Question: I am trying to export a user list from a Jaspersoft server into a CSV format as we do not currently have access to the DB or any Administration panel and we would have to raise a support ticket and wait for 2 days each time we would like a list. I figured I will try my luck using REST API and python and with the help of requests module I managed to export the XML that holds this information. The format of the extracted XML is this.
Sample XML:
'''
<?xml version="1.0" encoding="UTF-8" standalone="yes"?>
<users>
<user>
<emailAddress>doejoe@email.com</emailAddress>
<enabled>true</enabled>
<fullName>John Doe</fullName>
<username>doejoe</username>
<roles>
<role>
<externallyDefined>false</externallyDefined>
<name>MANAGER</name>
<desc>Beatings will continue until morale improves</desc>
</role>
<role>
<externallyDefined>false</externallyDefined>
<name>DIRECTOR</name>
</role>
</roles>
</user>
<user>
<emailAddress>kathysmith@email.com</emailAddress>
<enabled>true</enabled>
<fullName>Kathy Smith</fullName>
<username>kathysmith</username>
<externallyDefined>false</externallyDefined>
<roles>
<role>
<externallyDefined>false</externallyDefined>
<name>USER</name>
<desc>User Description</desc>
</role>
<role>
<externallyDefined>false</externallyDefined>
<name>SUPER_MANAGER</name>
<desc>Super Manager description.</desc>
</role>
<role>
<externallyDefined>false</externallyDefined>
<name>SUPER_DIRECTOR</name>
</role>
</roles>
</user>
</users>
'''
My code until now:
'''
import lxml.etree as ET
import csv
# load file
tree = ET.parse('Format.xml')
# iterate through each user tag
users = tree.findall('.//user')
with open('user_list.csv', "wb") as csv_file:
writer = csv.writer(csv_file, delimiter=',')
for user in users:
email = user.find('emailAddress').text
enabled = user.find('enabled').text
externallyDefined = user.find('externallyDefined').text
fullName = user.find('fullName').text
tenantId = user.find('tenantId').text
username = user.find('username').text
writer.writerow(email + ',' + enabled + ',' + externallyDefined + ',' + fullName + ',' + tenantId + ',' + username)
'''
As you can tell - I am not a programmer or even close enough to that, so apologies should your eyes bleed - started learning python 3 weeks ago. My code is not working for several reasons:
- - - -
My end goal would be something like this:

Any help/direction how I will tackle any of these issues will be greatly appreciated as I am completely lost at this point. Have a great weekend!
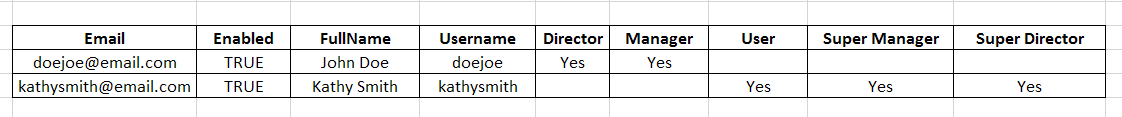
Answer: try something like this:
'''
import lxml.etree as ET
import csv
# load file
tree = ET.parse('users.xml')
# iterate through each user tag
users = tree.findall('.//user')
# just w mode, no wb. wb is for binary data
with open('user_list.csv', "w") as csv_file:
writer = csv.writer(csv_file, delimiter=',')
# write headers
writer.writerow([
'email', 'enabled', 'externallyDefined',
'fullName', 'tenantId', 'username', 'director',
'manager', 'user', 'super manager', 'super director'
])
for user in users:
email = user.find('emailAddress').text
enabled = user.find('enabled').text
# process optional element
externallyDefined = user.find('externallyDefined')
if externallyDefined is not None:
externallyDefined = externallyDefined.text
fullName = user.find('fullName').text
# another optional element
tenantId = user.find('tenantId')
if tenantId is not None:
tenantId = tenantId.text
username = user.find('username').text
# collect nested elements (roles)
user_roles = {}
roles = user.find('roles').findall('role')
for role in roles:
user_roles[role.find('name').text] = True
writer.writerow([
email, enabled, externallyDefined, fullName,
tenantId, username, user_roles.get('DIRECTOR'),
user_roles.get('MANAGER'), user_roles.get('USER'),
user_roles.get('SUPER_MANAGER'), user_roles.get('SUPER_DIRECTOR')
])
'''